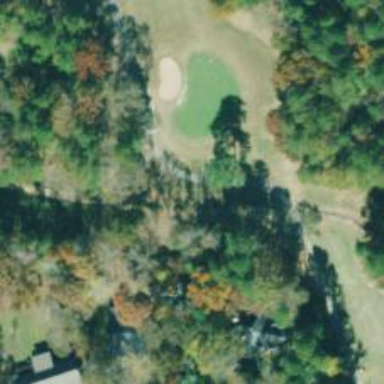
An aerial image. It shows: Path for both road and golf.